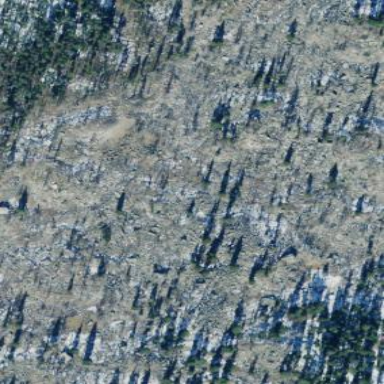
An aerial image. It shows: Landscape dominated by bare rock.